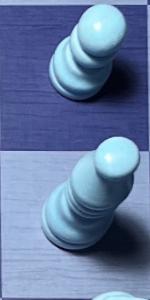
Label: Bishop_White